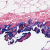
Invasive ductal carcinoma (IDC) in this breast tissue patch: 0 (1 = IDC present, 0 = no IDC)